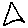
Label: triangle